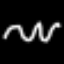
Label: squiggle